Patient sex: F
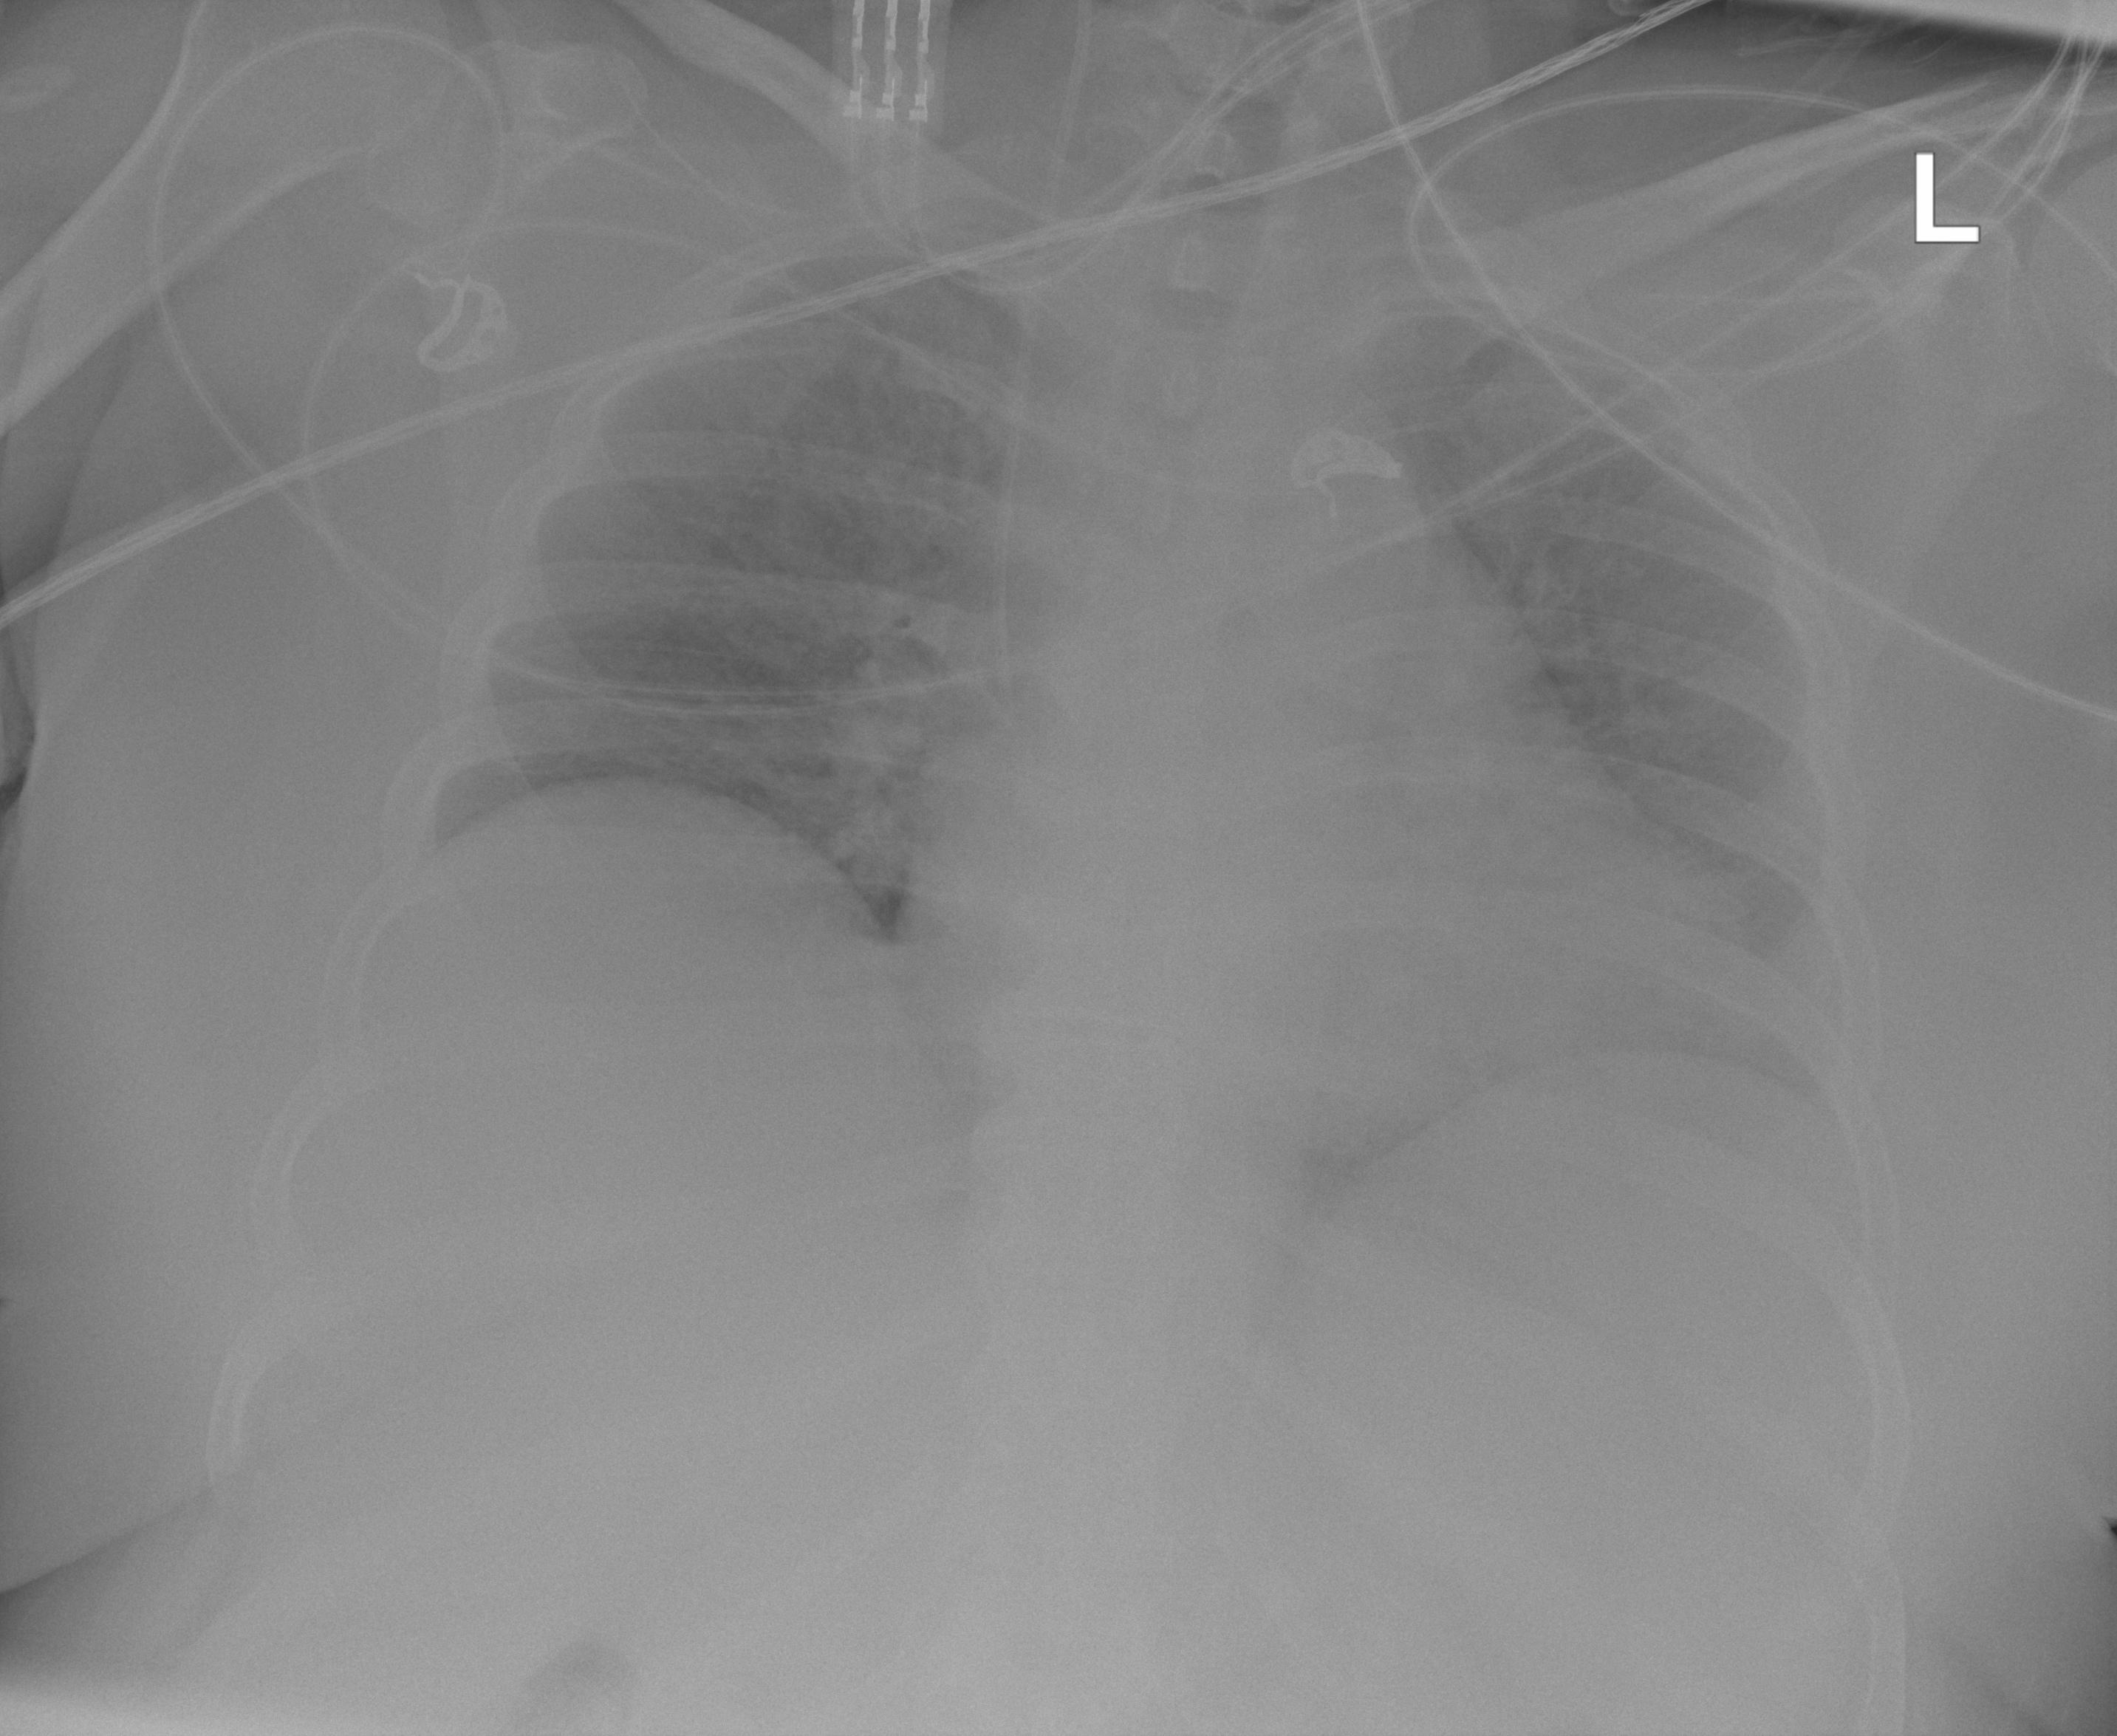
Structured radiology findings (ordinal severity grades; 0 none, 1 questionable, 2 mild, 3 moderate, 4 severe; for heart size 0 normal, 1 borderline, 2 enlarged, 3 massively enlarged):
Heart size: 2
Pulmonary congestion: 2
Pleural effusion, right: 0
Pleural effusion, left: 2
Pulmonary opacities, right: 1
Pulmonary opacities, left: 0
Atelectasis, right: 2
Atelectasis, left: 2